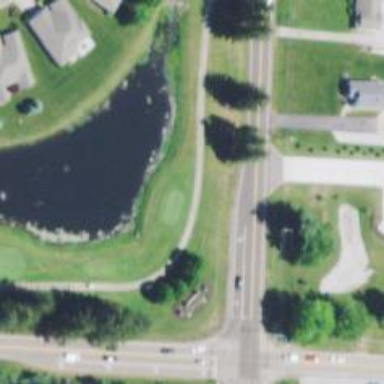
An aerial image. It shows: Path for both roads and golfers.